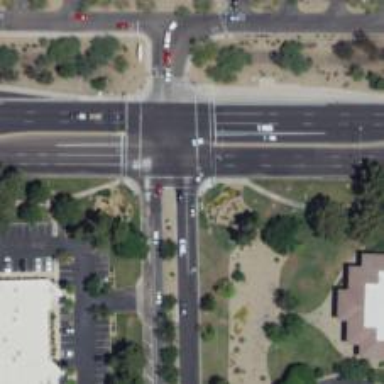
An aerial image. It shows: Solid stop line on the road marking.